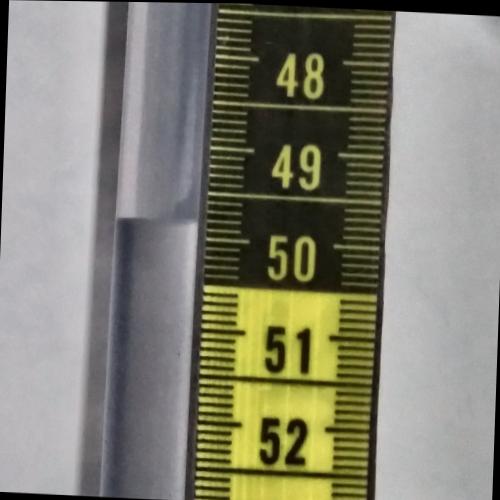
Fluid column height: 49.8 cm